Question: I am using a google map on my website.
Now when displaying the map on the website, there are different Pins(locations) you can click on.
Once you click on a location, it displays a popup box(google maps bubble). Now I would like to d additional content next to the , field, and the only way I can do it is with jQuery.
Here is the html of the popup bubble:
'''
<div class="google-map-placeholder">
<div class="bubble-content">
<h4>Address: </h4>
<p class="custom-bubble-text">Lat and long...</p>
<p class="custom-bubble-text">PE Offices</p>
</div>
</div>
'''
How I want to add my custom text custom to the Address: element
jQuery:
'''
var x = $('div.google-map-placeholder').find('div.bubble-content p.custom-bubble-text').html();
if(x == 'NY Offices'){
$('div.google-map-placeholder').find('div.bubble-content h4').html('Address: My custom address');
}
'''
but it does not work (does not append my html)...
I guess I need to add an event listener when clicking on the Map Marker Icon, but how do i do that?

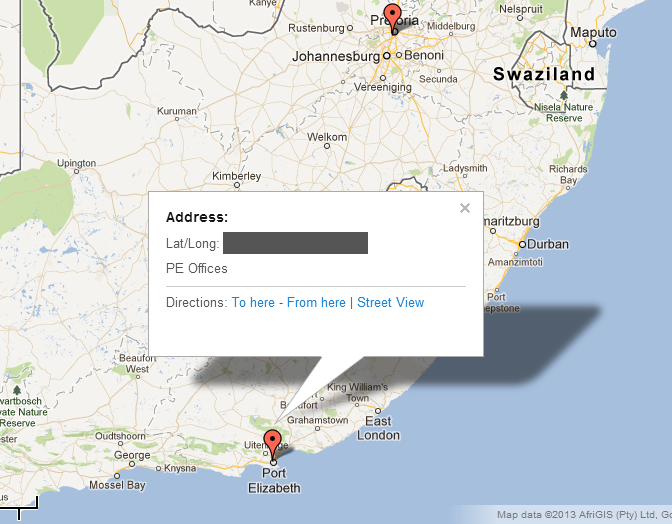
Answer: I think the best way to go is a custom info box plugin from google maps called infobox.js
See the following links:
<URL>
<URL>
Hope this helps